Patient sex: F
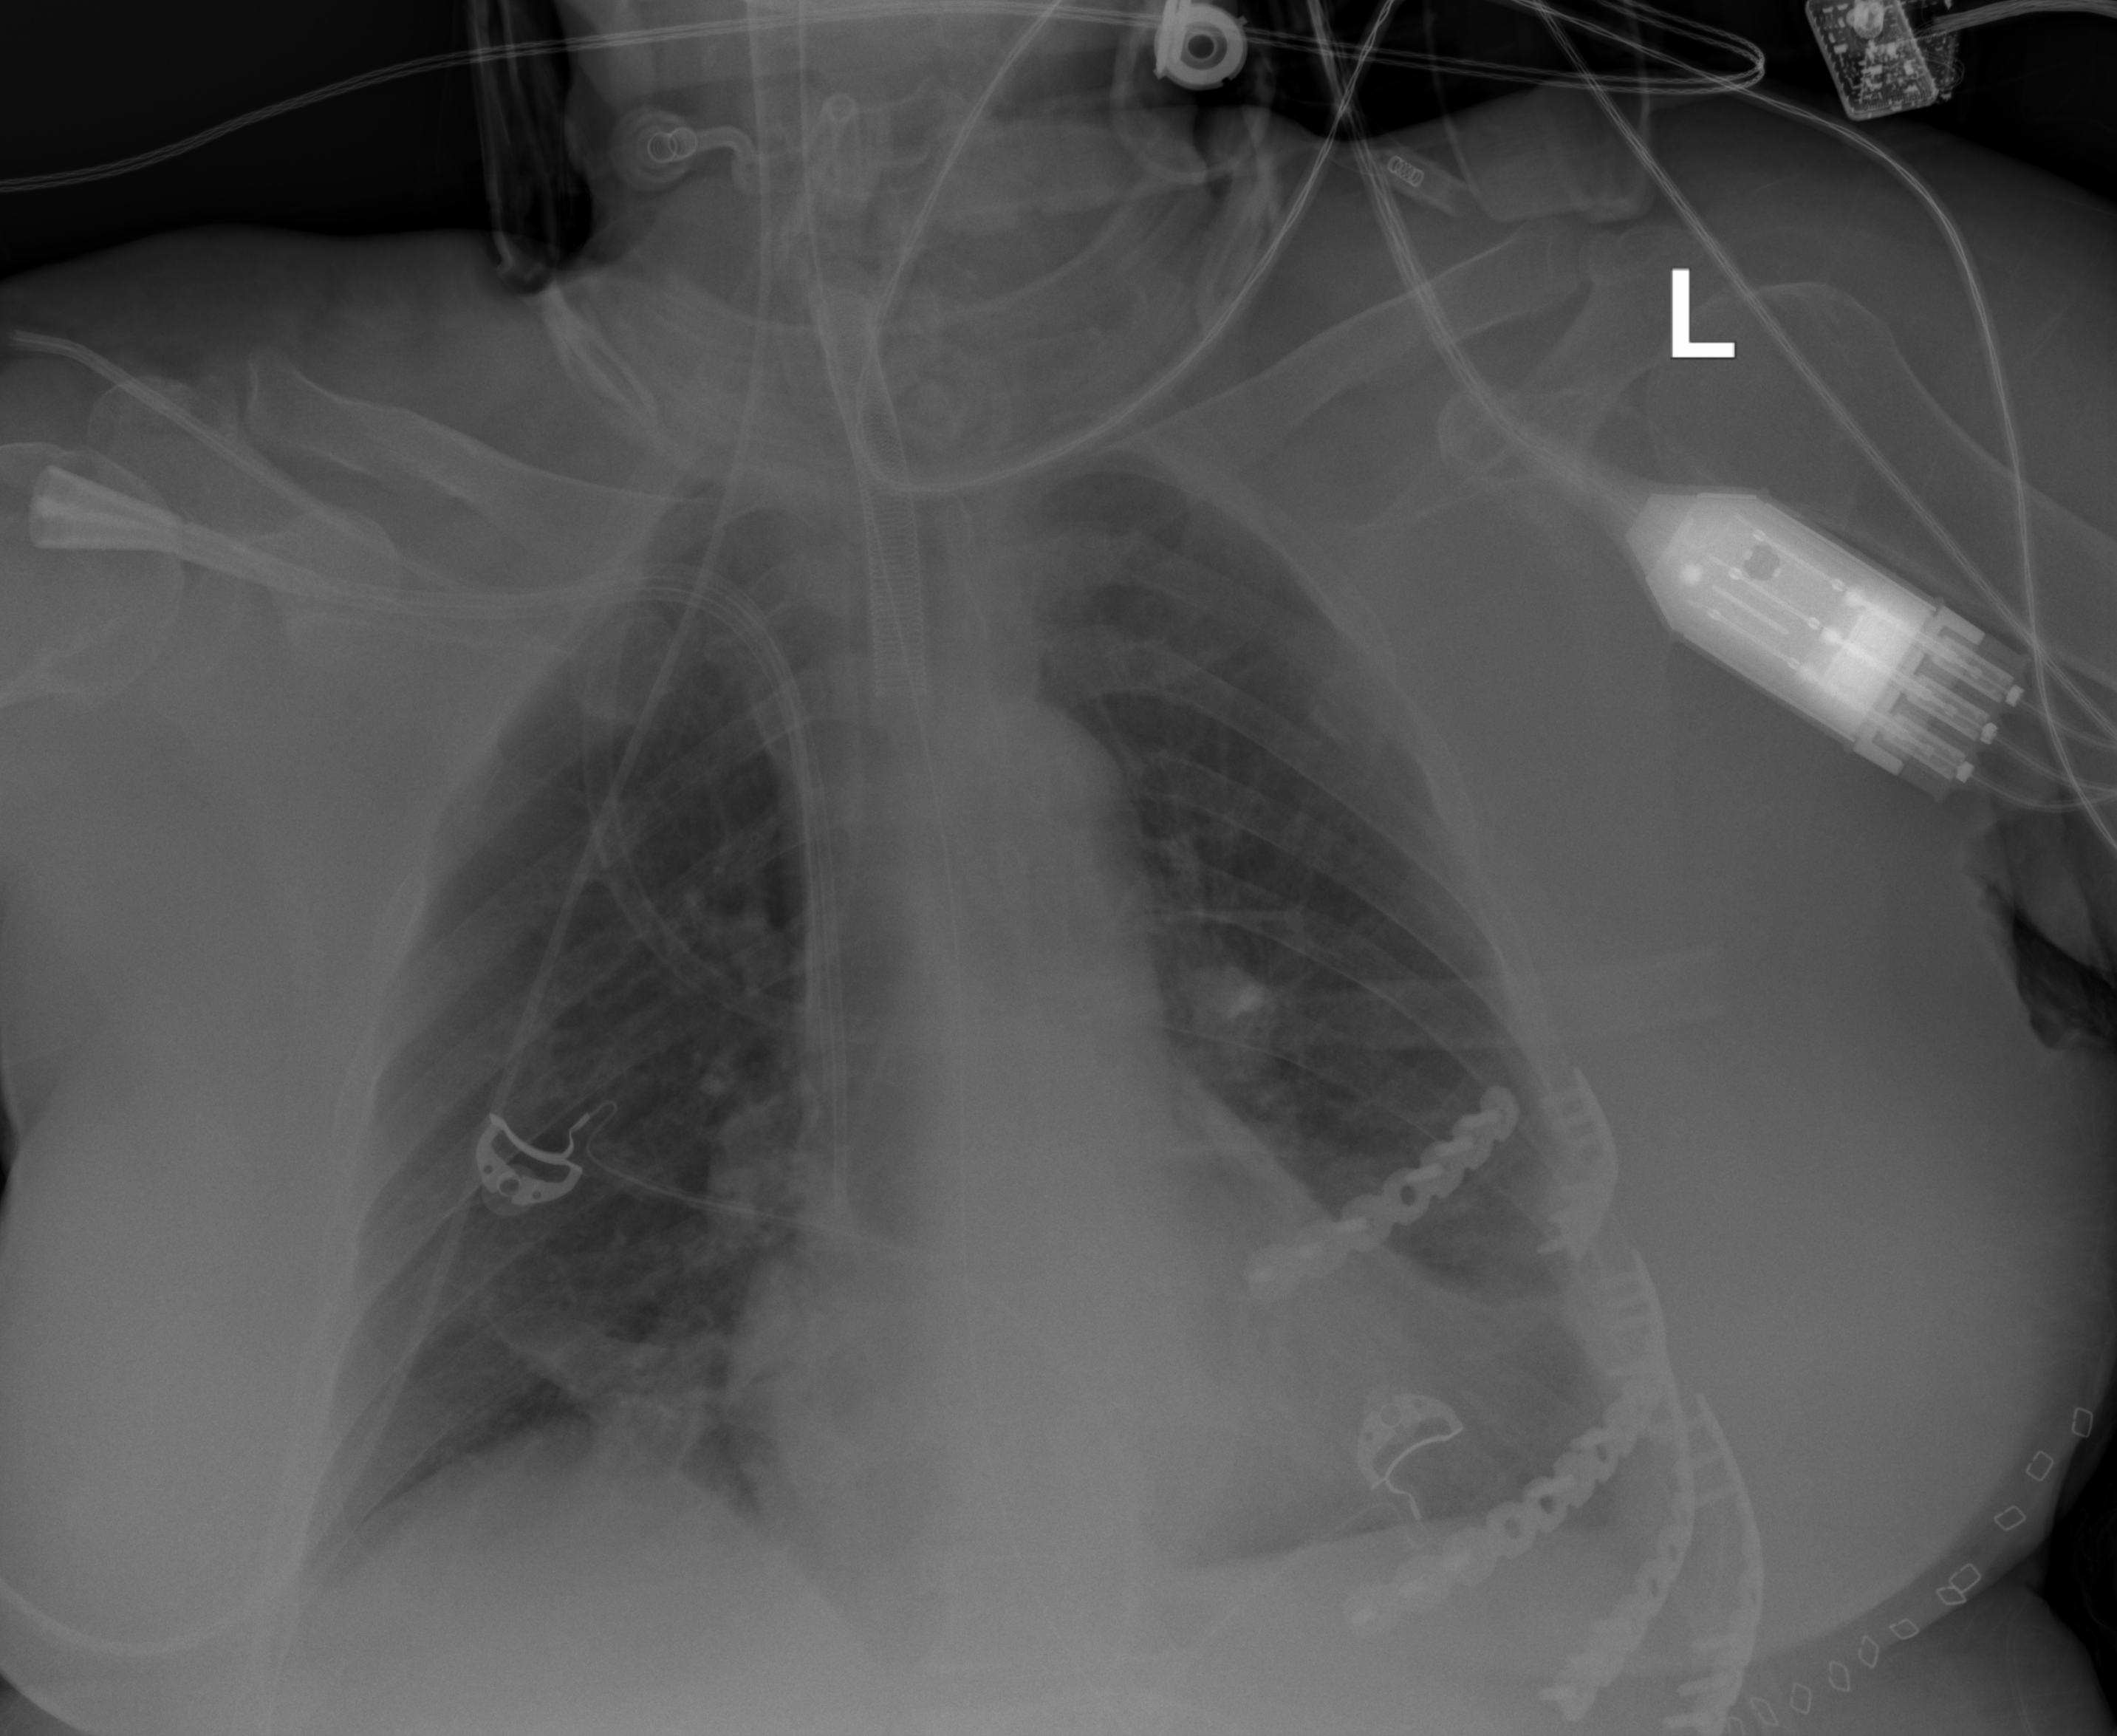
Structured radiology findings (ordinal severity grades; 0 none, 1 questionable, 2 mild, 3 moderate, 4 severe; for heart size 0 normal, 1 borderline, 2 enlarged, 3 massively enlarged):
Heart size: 1
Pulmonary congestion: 0
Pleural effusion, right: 2
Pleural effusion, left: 2
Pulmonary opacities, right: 0
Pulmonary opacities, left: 0
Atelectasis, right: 2
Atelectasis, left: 2